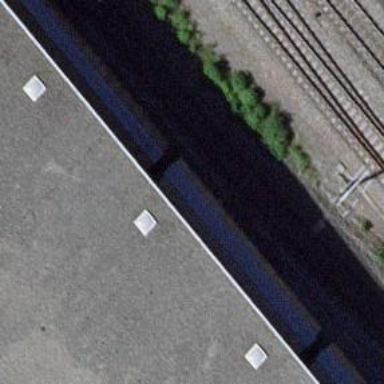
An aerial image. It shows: Railway switch.